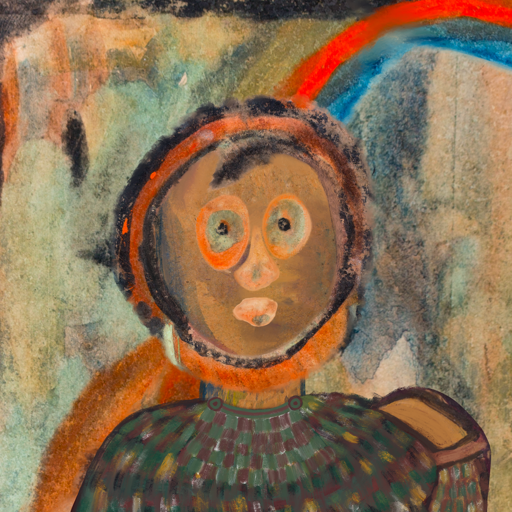
Background: Childish, Head And Neck Front: In_The_Sun, Face Front: Childish, Bust: After_Raid, Hair Front: Childish, Head Accessory: Blank, Second Necklace: After_Raid, Necklace: Blank, Baby: Blank